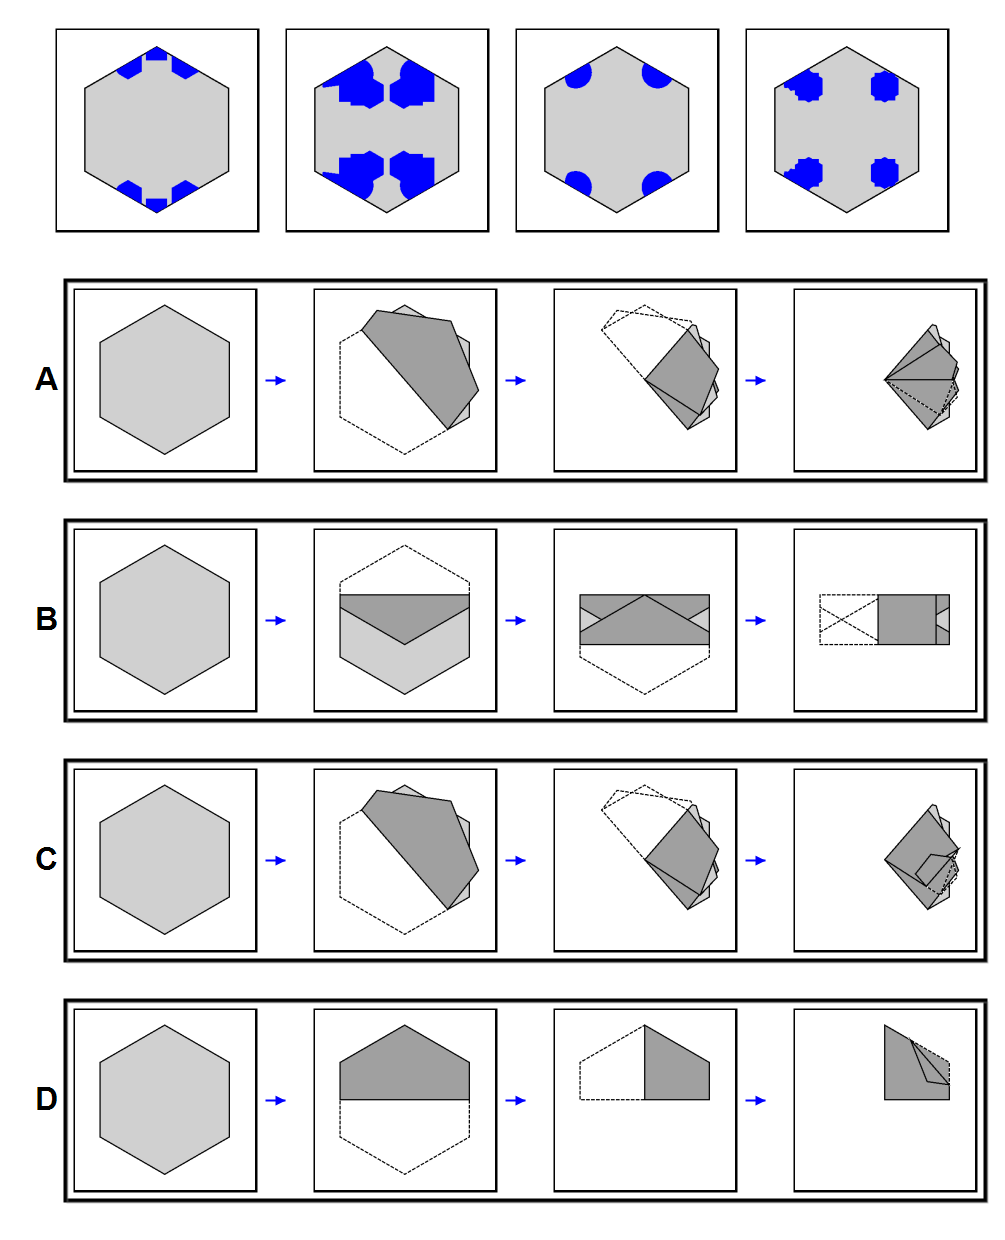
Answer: D